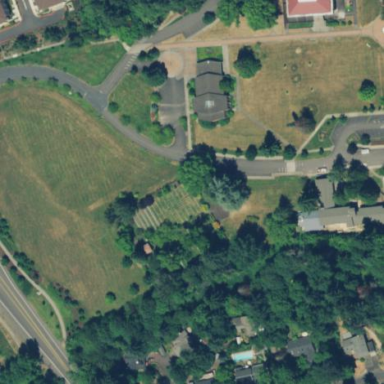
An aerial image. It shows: Cemetery.